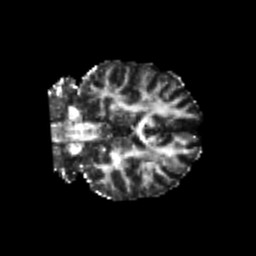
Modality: FA
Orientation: coronal
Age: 20
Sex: female
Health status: healthy
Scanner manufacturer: philips
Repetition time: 7.395 s
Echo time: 0.08599 s